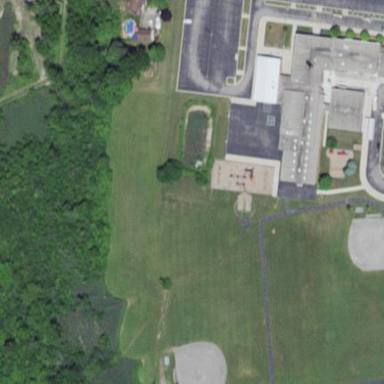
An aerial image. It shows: School.